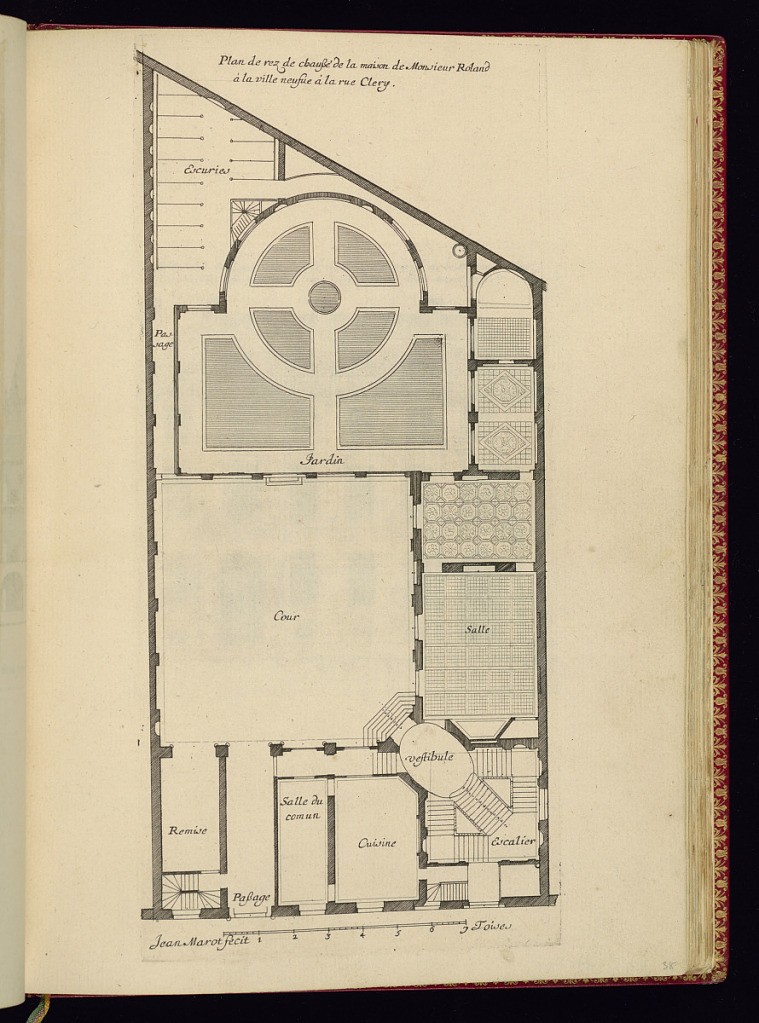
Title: Plan de rez de chaussé de la maison de Monsieur Roland à la ville neusve à la rue Clery
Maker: Jean Marot, French, 1619 - 1679
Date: ca.1635–ca.1660
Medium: Etching on laid paper
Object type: Print
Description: Architectural plan for the first floor of a hôtel particulier (grand house) with a scale below. The rooms are labelled, the plate is titled, and signed.